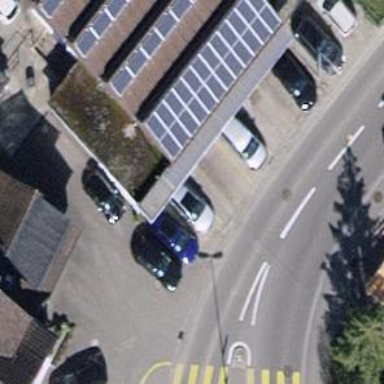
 consisting of solar photovoltaic panels."